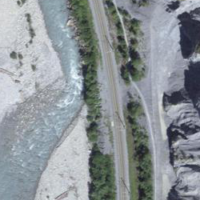
EUNIS habitat code: 48
Species observed at this site:
Dryas octopetala